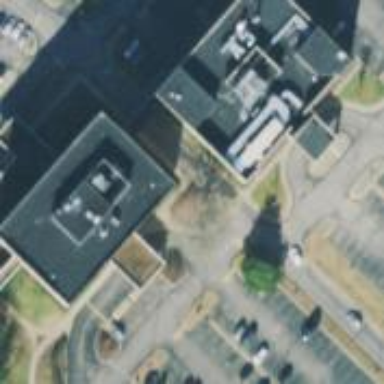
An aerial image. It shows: Hospital building.